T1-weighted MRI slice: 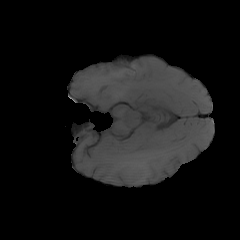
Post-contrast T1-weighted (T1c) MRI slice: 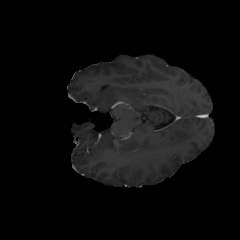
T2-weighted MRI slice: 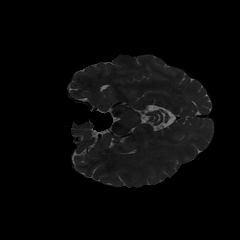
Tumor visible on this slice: no